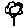
Label: flower